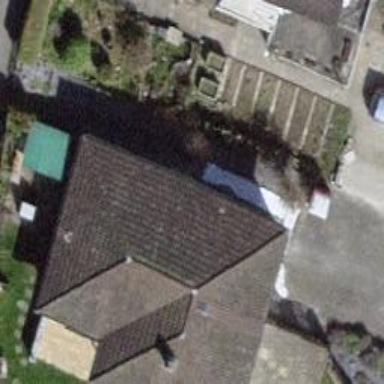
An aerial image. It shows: Detached building with gabled roof.